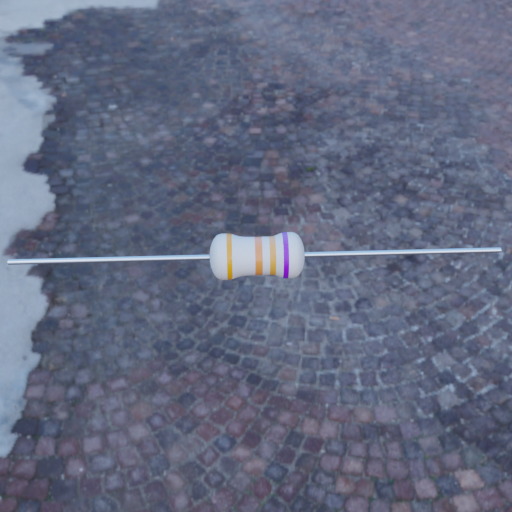
Resistor colour bands (in order): orange, orange, orange, violet